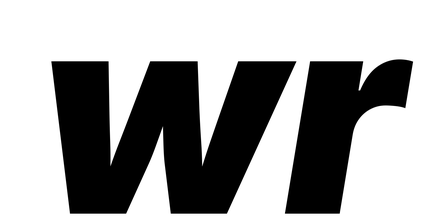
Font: Inter-Italic_Black_Italic